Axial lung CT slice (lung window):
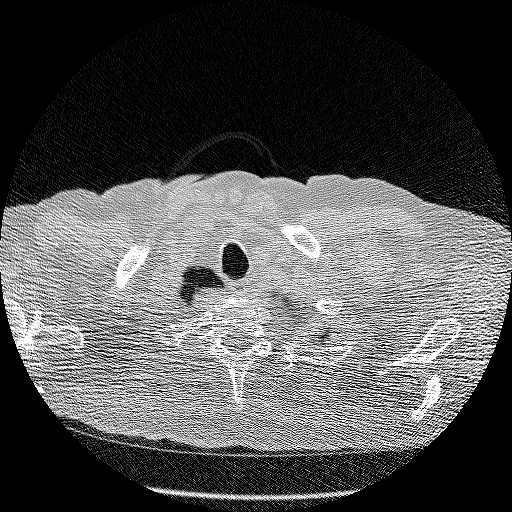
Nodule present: no